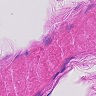
Metastatic tissue present: no